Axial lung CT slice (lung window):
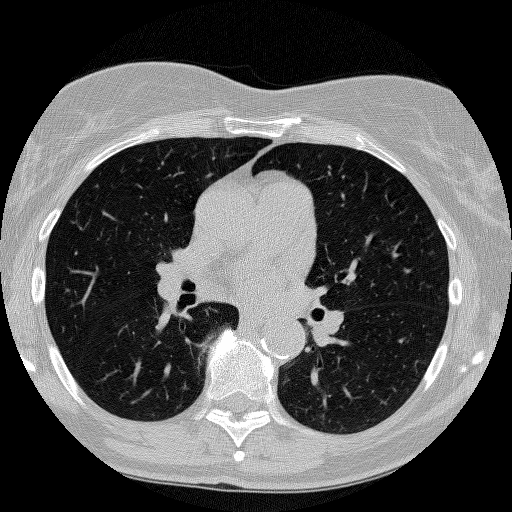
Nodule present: no